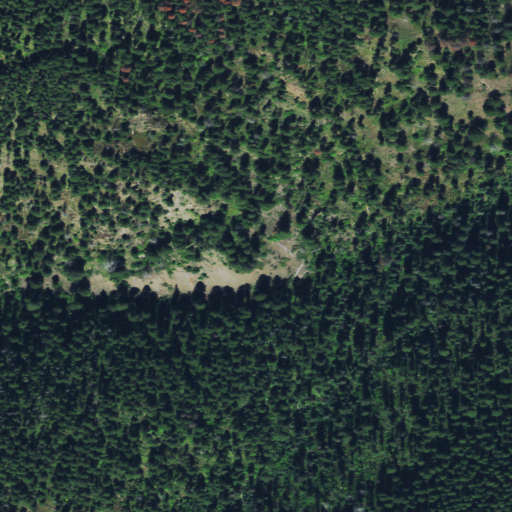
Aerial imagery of gap in Montana named Brewster Tyler Saddle containing only evergreen forest